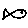
Label: fish